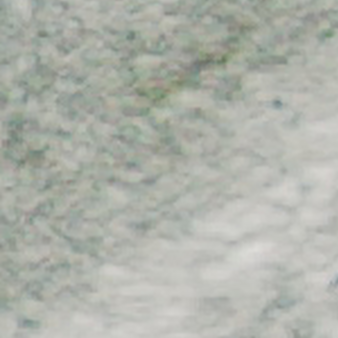
Label: other